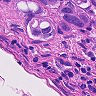
Metastatic tissue present: yes